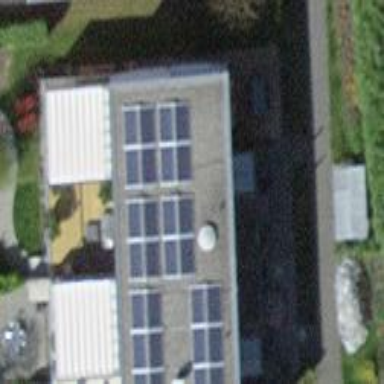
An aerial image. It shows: Terrace building with flat roof.